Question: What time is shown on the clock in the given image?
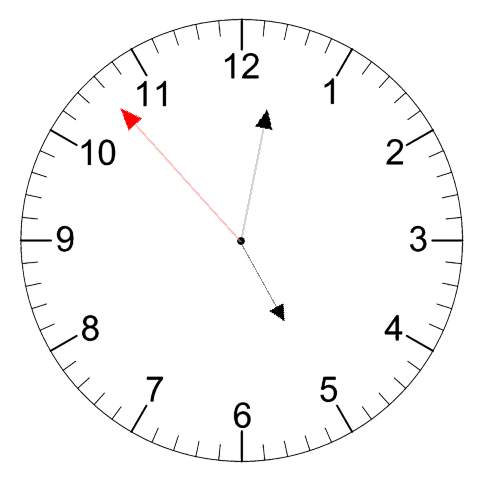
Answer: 05:01:53